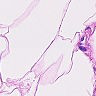
Metastatic tissue present: no